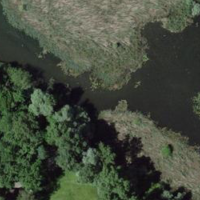
EUNIS habitat code: 21
Species observed at this site:
Vespa crabro